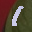
Label: 1